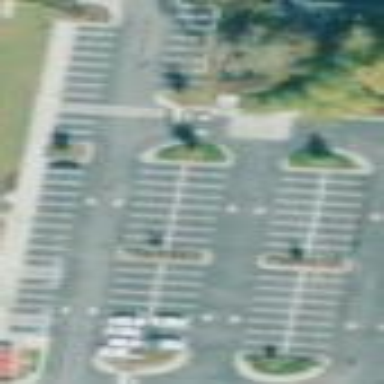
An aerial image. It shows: Parking area.